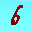
Label: 6